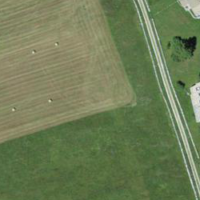
EUNIS habitat code: 26
Species observed at this site:
Geranium sanguineum
Campanula glomerata
Phyteuma orbiculare